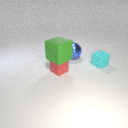
small red rubber cube in front of large blue metal sphere